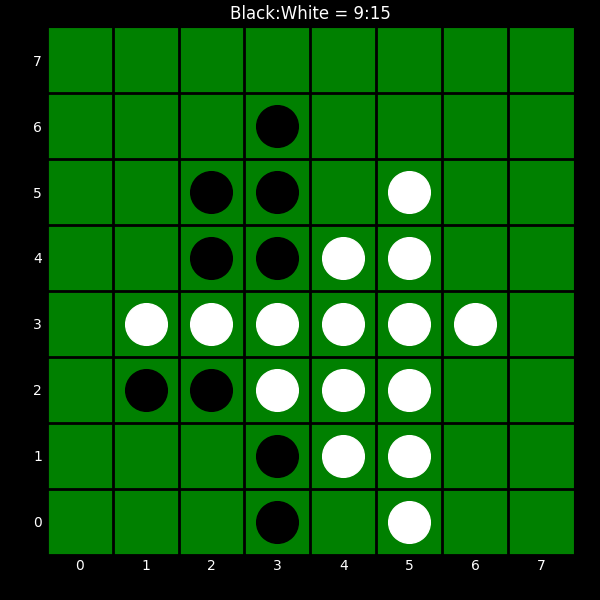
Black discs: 9
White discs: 15